Field crop: maize
Growth stage: 2
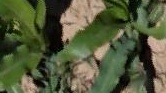
Species: maize